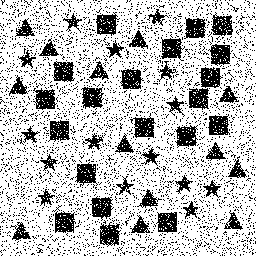
Squares: 20
Triangles: 13
Stars: 15
Total shapes: 48